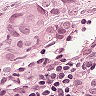
Metastatic tissue present: yes